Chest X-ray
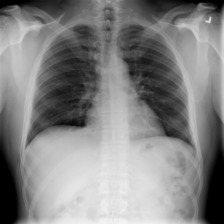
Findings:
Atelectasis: negative
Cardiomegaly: negative
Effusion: negative
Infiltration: negative
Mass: negative
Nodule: negative
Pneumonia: negative
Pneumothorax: negative
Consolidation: negative
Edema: negative
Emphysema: negative
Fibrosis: negative
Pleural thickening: negative
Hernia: negative